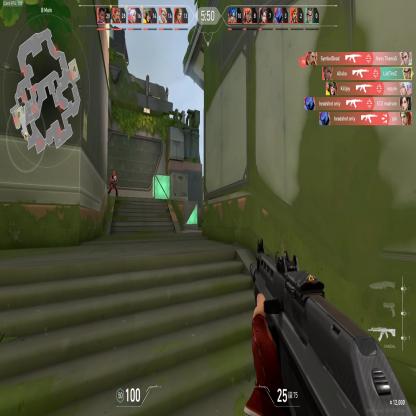
Label: enemy